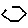
Label: hexagon